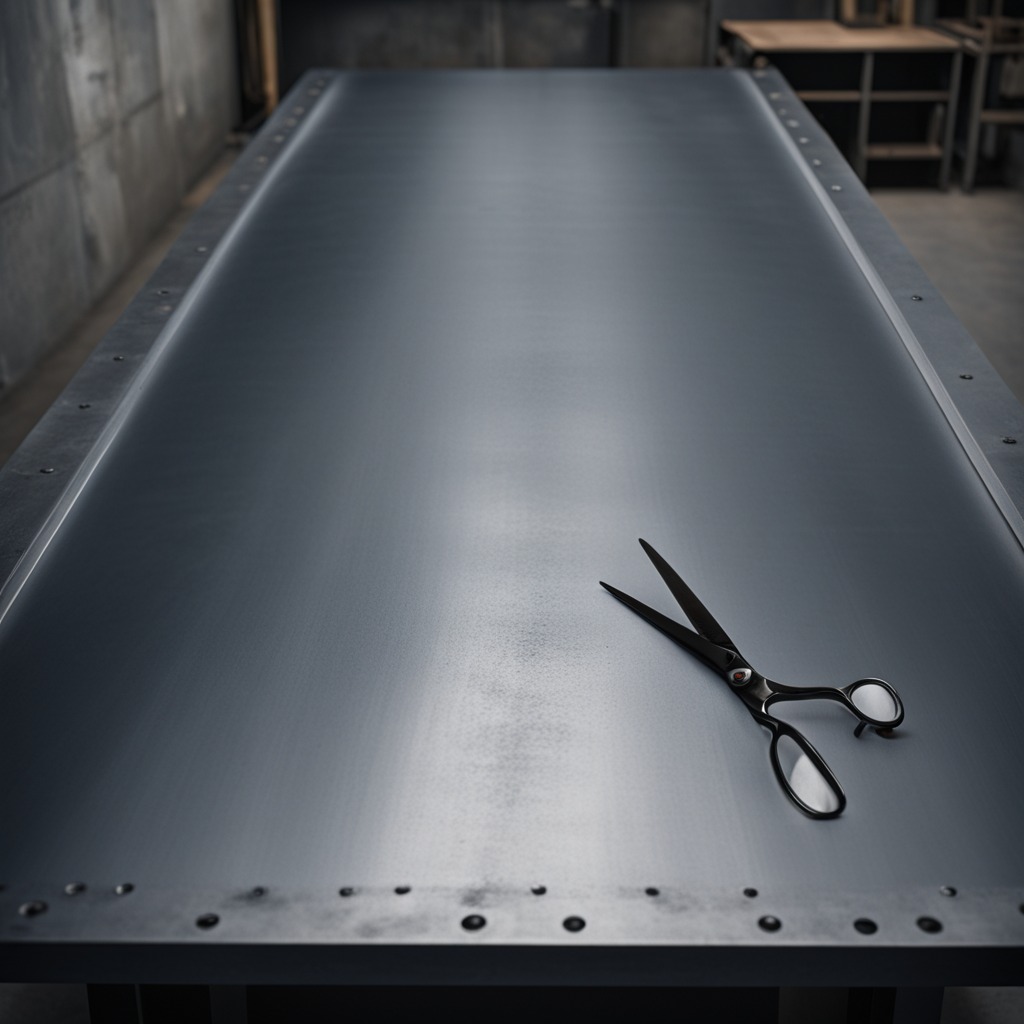
A scissor lies on the cold steel table in a mining workshop gritty textures.